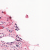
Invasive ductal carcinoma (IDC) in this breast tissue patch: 1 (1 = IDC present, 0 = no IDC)